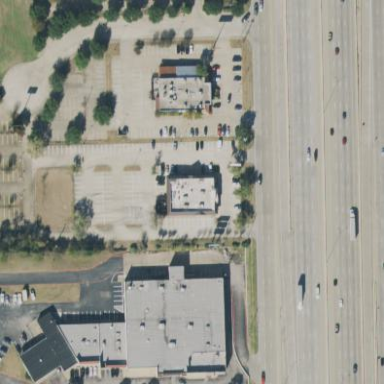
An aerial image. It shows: Retail area.